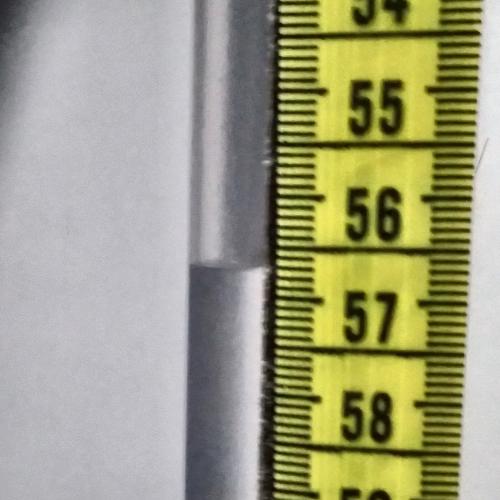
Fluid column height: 56.7 cm